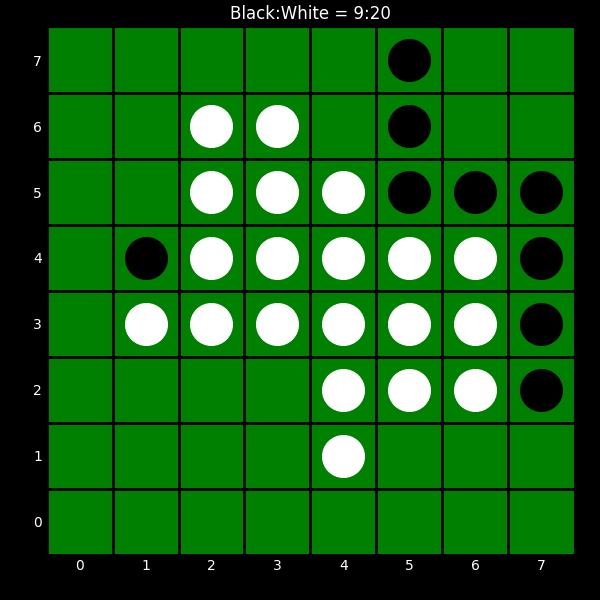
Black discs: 9
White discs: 20